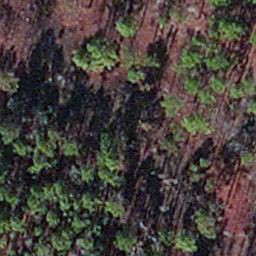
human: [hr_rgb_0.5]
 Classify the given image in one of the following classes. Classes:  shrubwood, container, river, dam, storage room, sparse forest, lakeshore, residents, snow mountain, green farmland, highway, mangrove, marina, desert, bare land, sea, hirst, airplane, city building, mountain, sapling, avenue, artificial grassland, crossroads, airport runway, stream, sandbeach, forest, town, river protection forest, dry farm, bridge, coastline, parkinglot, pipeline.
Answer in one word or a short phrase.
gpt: sapling